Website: apple
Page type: payment
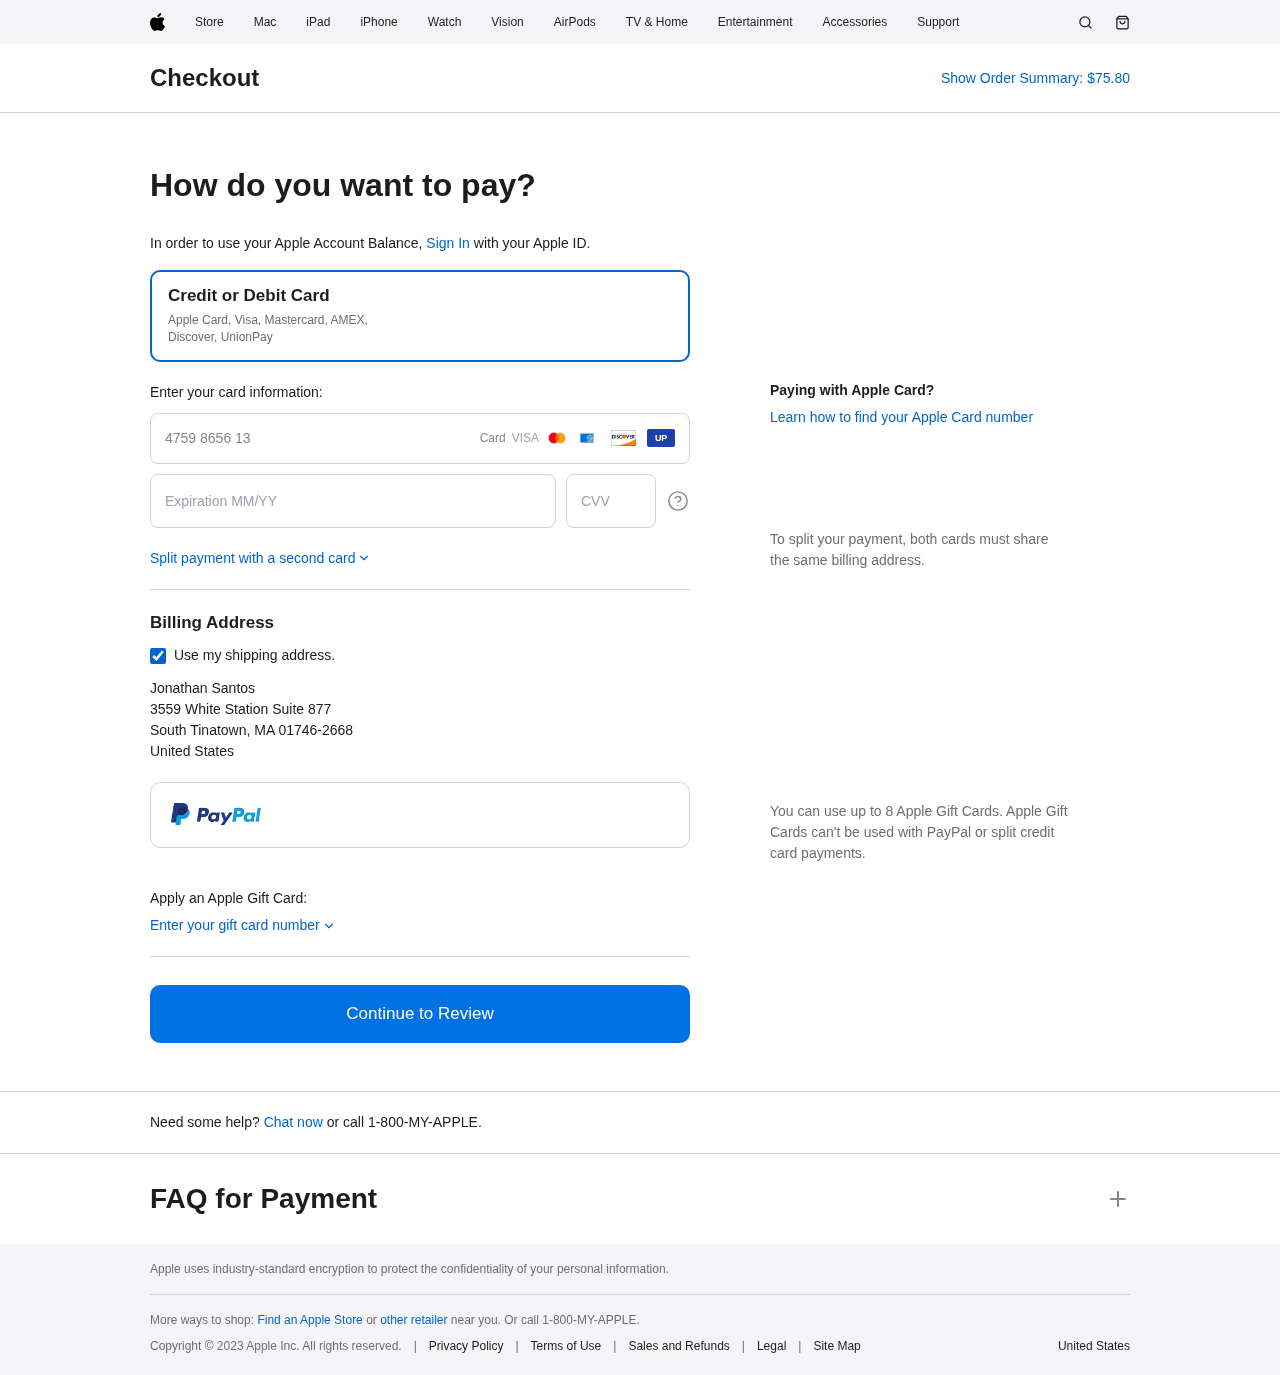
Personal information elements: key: PII_CARD_CVV
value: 856
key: PII_CARD_EXPIRY
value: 11/26
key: PII_CARD_NUMBER
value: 4759 8656 1399 1166
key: PII_COUNTRY
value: United States
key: PII_FULLNAME
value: Jonathan Santos
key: PII_STREET
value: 3559 White Station Suite 877
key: PII_CITY_STATE_ZIP
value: South Tinatown, MA 01746-2668
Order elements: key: ORDER_TOTAL
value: $75.80